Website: ulta-beauty
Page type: customer-info-address
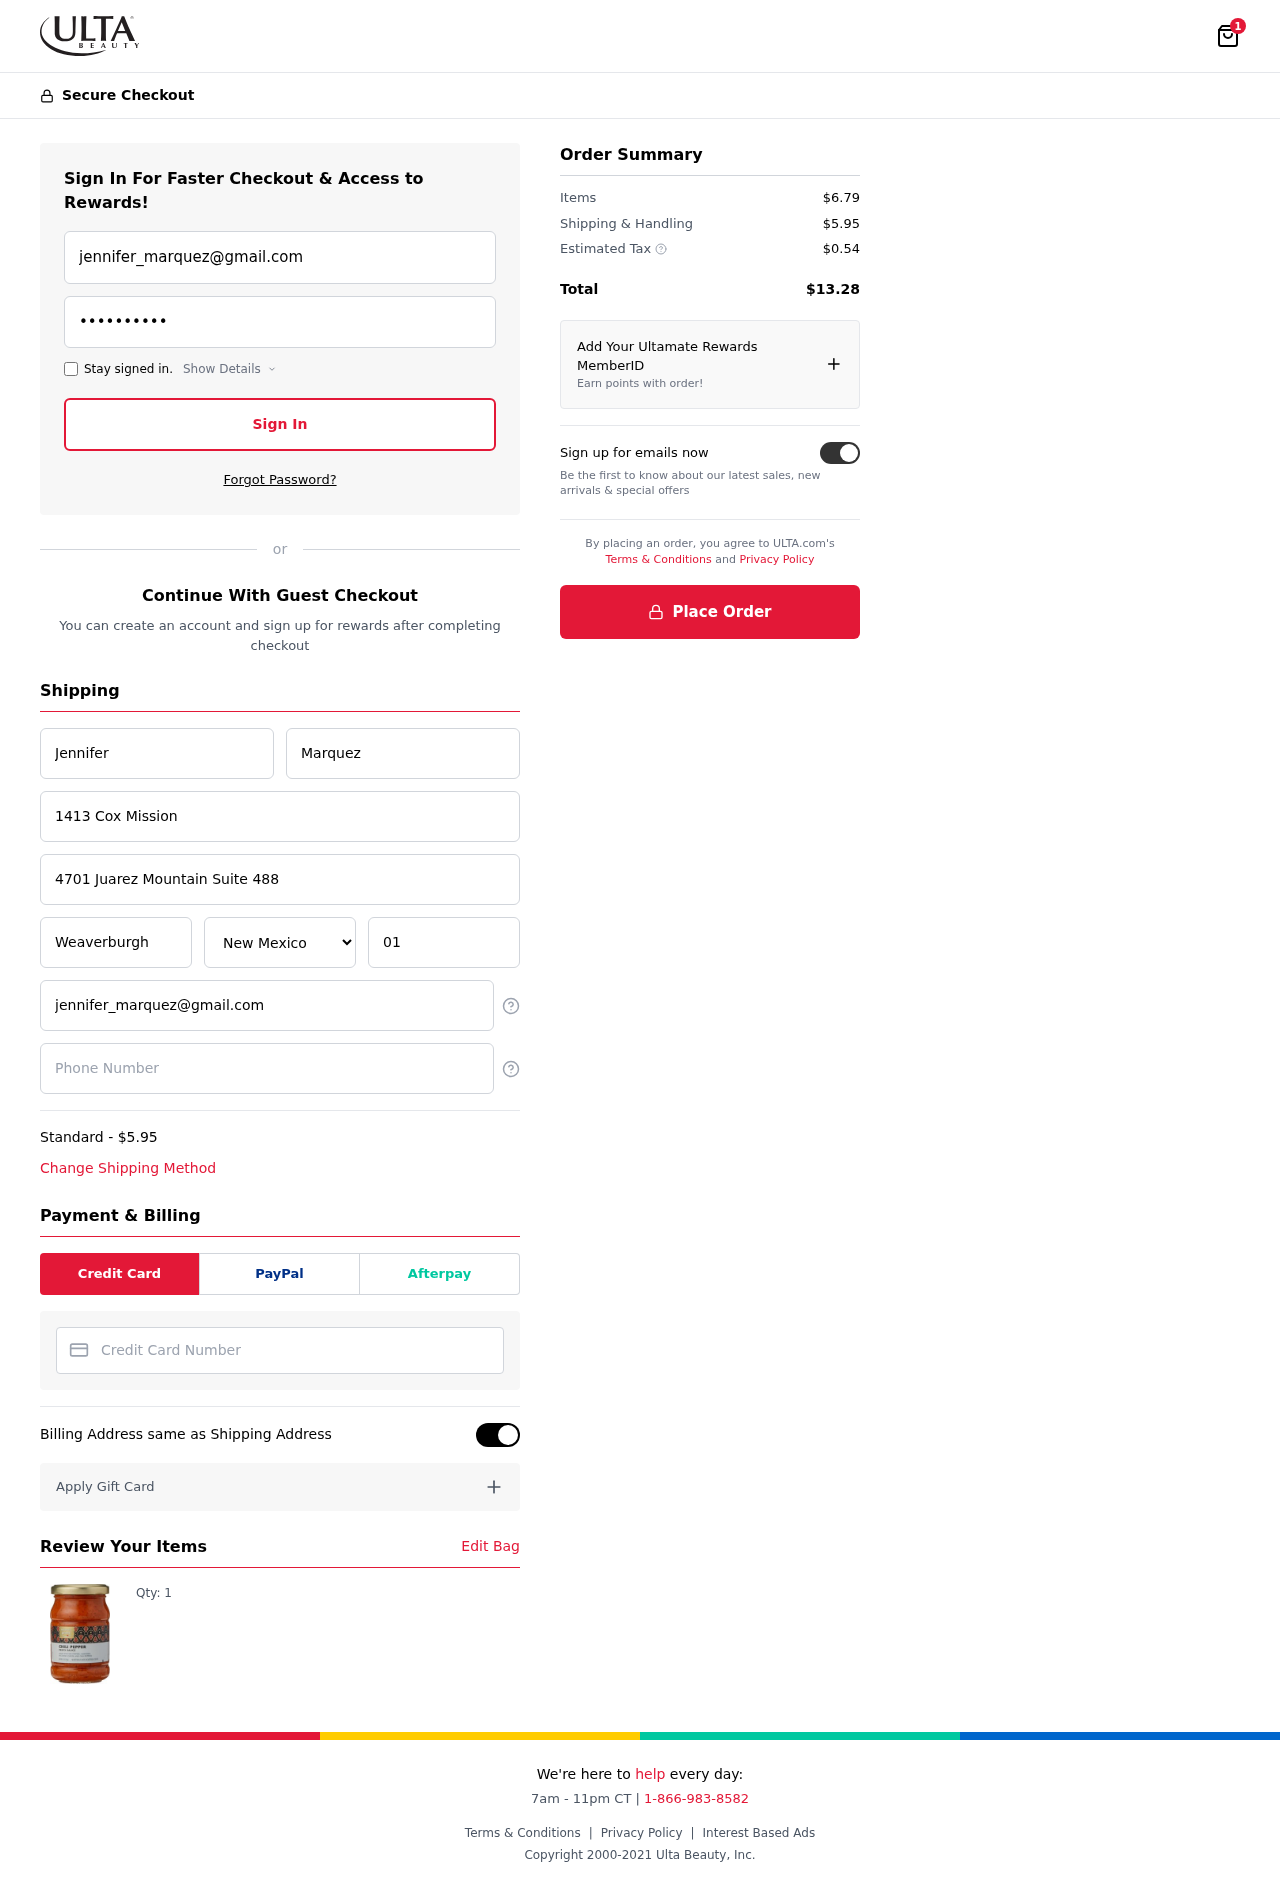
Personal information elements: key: PII_CARD_NUMBER
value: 5264 0767 0277 5834
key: PII_CITY
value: Weaverburgh
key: PII_EMAIL
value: jennifer_marquez@gmail.com
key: PII_FIRSTNAME
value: Jennifer
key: PII_LASTNAME
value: Marquez
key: PII_PHONE
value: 7835991416
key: PII_POSTCODE
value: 01610
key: PII_STATE
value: New Mexico
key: PII_STREET
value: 1413 Cox Mission
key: PII_STREET2
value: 4701 Juarez Mountain Suite 488
Product elements: key: PRODUCT1_QUANTITY
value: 1
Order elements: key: ORDER_NUM_ITEMS
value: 1
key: ORDER_SHIPPING_COST
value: $5.95
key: ORDER_ITEMS_TOTAL
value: $6.79
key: ORDER_SHIPPING_COST2
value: $5.95
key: ORDER_TAX
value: $0.54
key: ORDER_TOTAL
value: $13.28